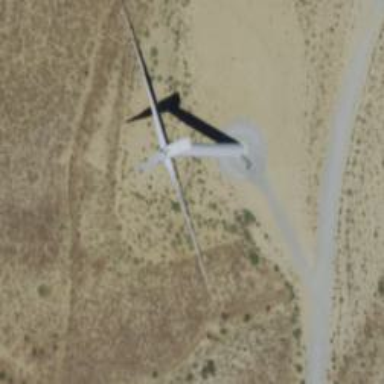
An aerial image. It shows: Wind generator powered by horizontal axis wind turbine.